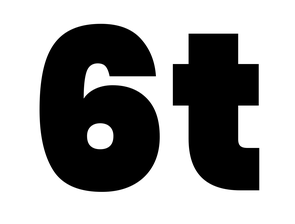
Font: Poppins-Black